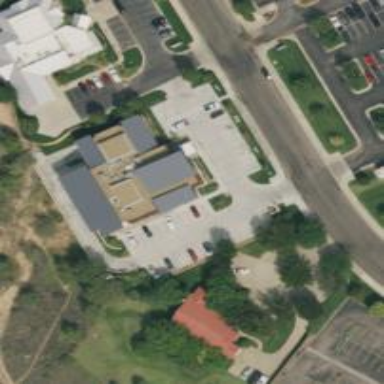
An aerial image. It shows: Clinic building offering healthcare services.